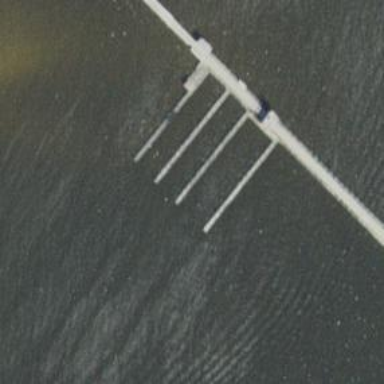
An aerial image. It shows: Pier with mooring facilities.